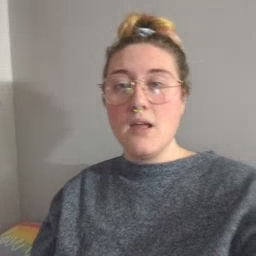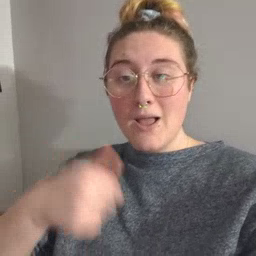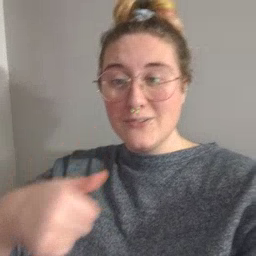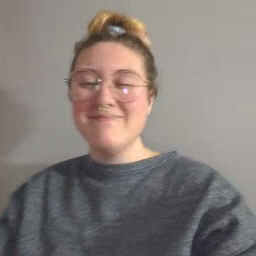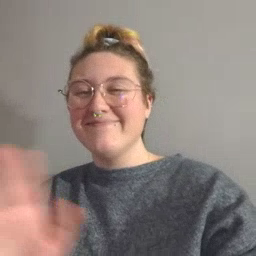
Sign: puzzle